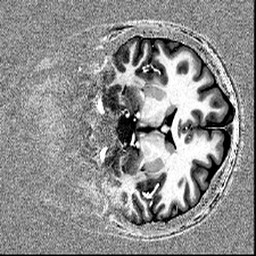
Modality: T1w
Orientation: coronal
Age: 23
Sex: female